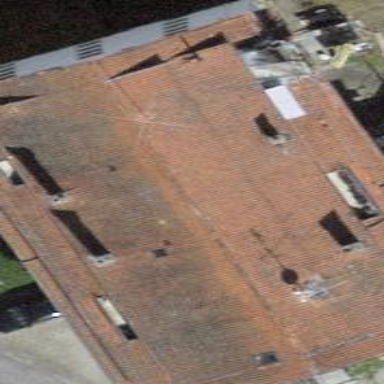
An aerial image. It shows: Building with tile roof.